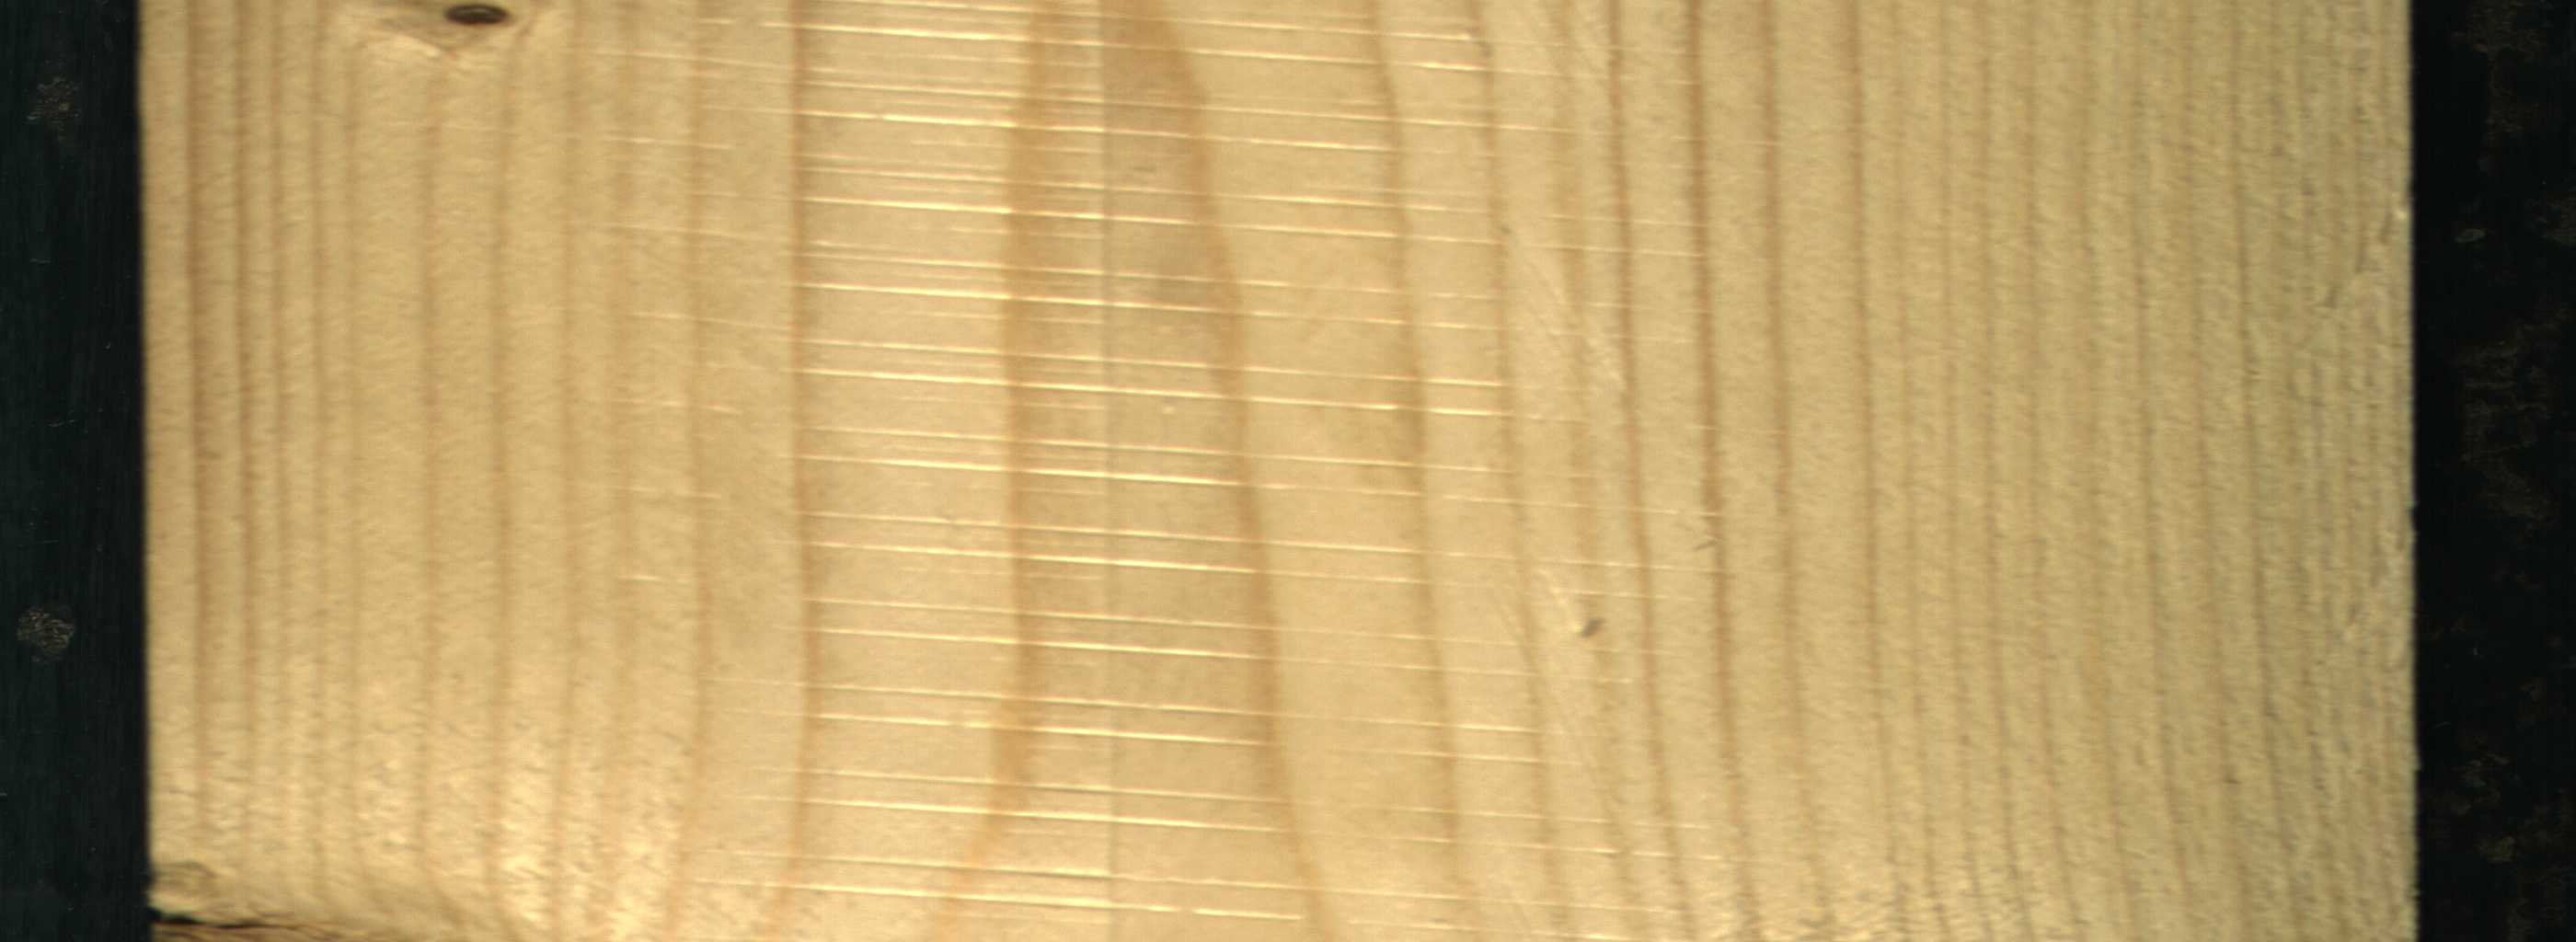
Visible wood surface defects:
Dead_Knot
Dead_Knot